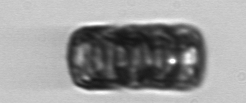
Label: Paralia_sulcata